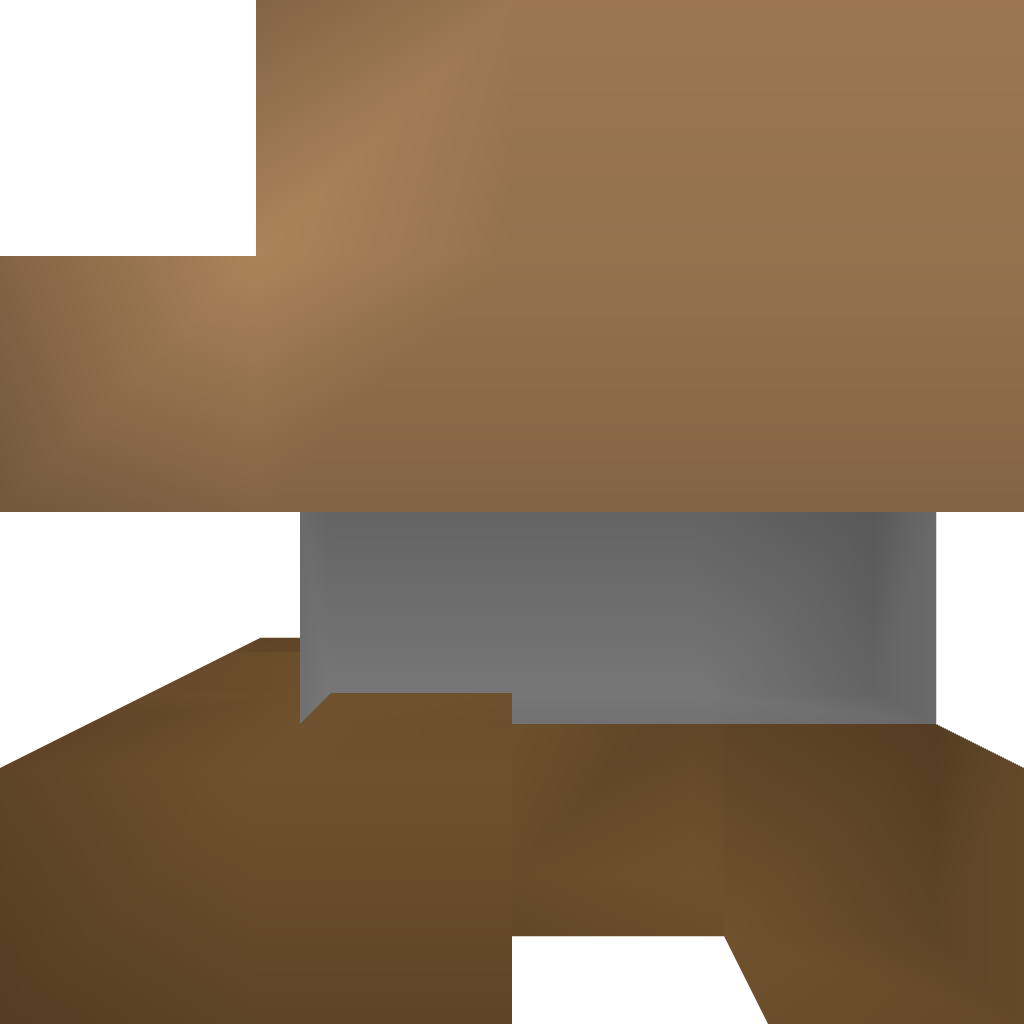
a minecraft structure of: Working Piano bad low quality